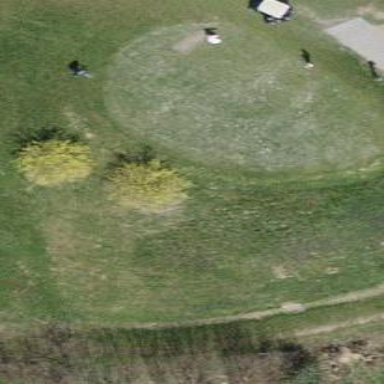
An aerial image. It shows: Golf tee.